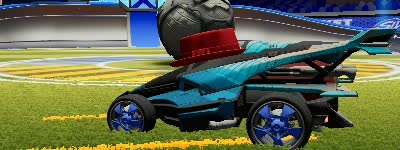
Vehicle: aftershock